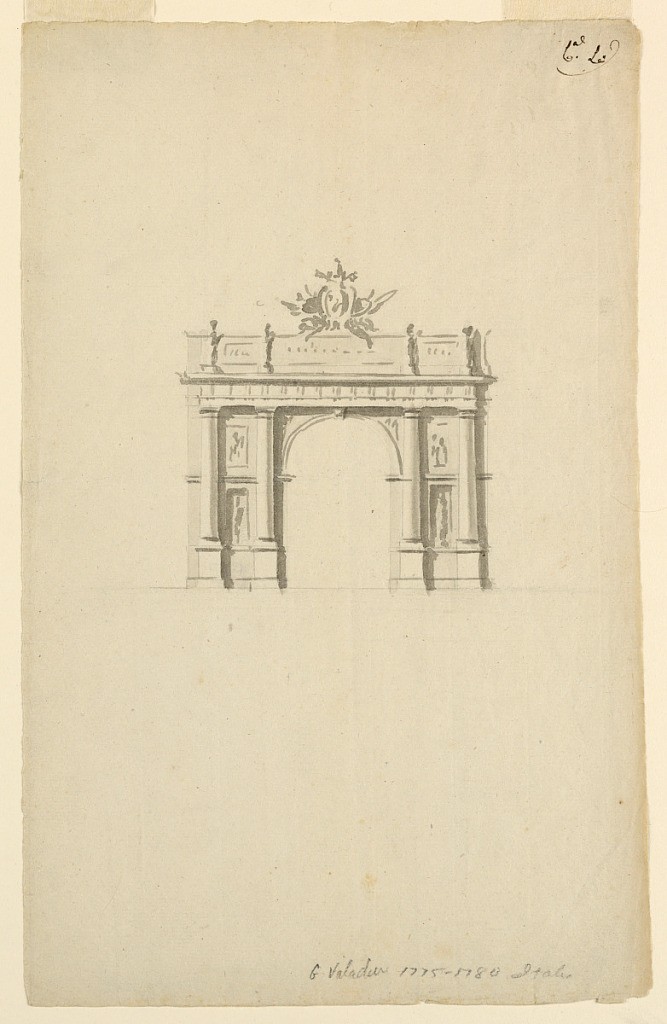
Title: Elevation of a Triumphal Arch
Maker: Giuseppe Valadier, Italian, 1762–1839
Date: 1775–1780
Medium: Black chalk, brush and wash on paper
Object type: Drawing
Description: Pairs of embedded Doric columns support the entablature. Papal coat-of-arms held by two angels.